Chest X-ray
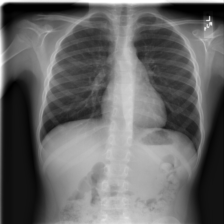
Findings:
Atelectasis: negative
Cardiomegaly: negative
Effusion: negative
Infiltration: negative
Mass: negative
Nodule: negative
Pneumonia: negative
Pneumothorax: negative
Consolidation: negative
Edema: negative
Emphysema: negative
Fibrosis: negative
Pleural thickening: negative
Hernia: negative